Question: I am trying to put labels beside some points which are very close to each other on geographic coordinate. Of course, the problem is overlapping labels. I have used the following posts for reference:
- <URL>
The problem is that I do not want to relocate labels but increase the interval of labeling (for example every other 10 points).
I tried to make column as alpha in my dataframe to make unwanted points transparent
'''
[![combined_df_c$alpha=rep(c(1,rep(0,times=11)),
times=length(combined_df_c$time)/
length(rep(c(1,rep(0,times=11)))))][1]][1]
'''
I do not know why it does not affect the plot and all labels are plotted again.
The expected output is fewer labels on my plot.

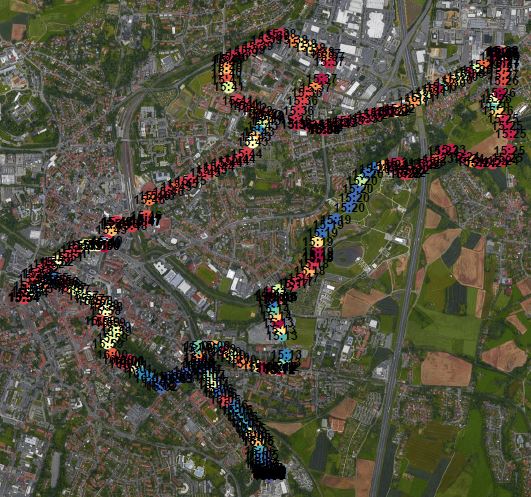
Answer: You can do this by sequencing your dataframe for the labs of geom_text.
I used the build-in dataset mtcars for this, since you did not provide any data. With 'df[seq(1,nrow(df),6),]' i slice the data with 6-steps. This are the labels which get shown in your graph afterwards. You could use this with any steps you want. The sliced dataframe is given to geom_text, so it does not use the original dataset anymore, just the sliced one. This way the amount of points for the labels and the amount of labels are equal.
'''
df <- mtcars
labdf<- df[seq(1,nrow(df),6),]
ggplot()+
geom_point(data=df, aes(x=drat, y=seq(1:length(drat))))+
geom_text(data=labdf,
aes(x=drat, y=seq(1:length(drat))), label=labdf$drat)
'''
The output is as expected: from 32 rows, just 6 get labeled.
<URL>
You can easily adjust the code for your case.
---
also: you can put the aes in 'ggplot()' which may be more useful if you use more then just 'gemo_point'. I made it like this, so i can clarify: there is a different dataset used on 'geom_text()'